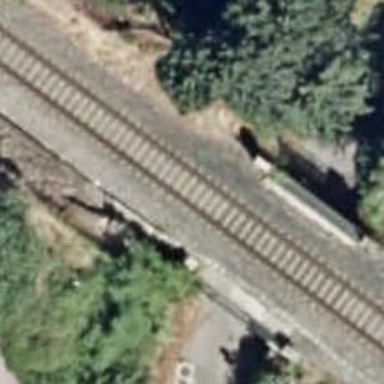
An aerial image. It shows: Railway track.